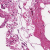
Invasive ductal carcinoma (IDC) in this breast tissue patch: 0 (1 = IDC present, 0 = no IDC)